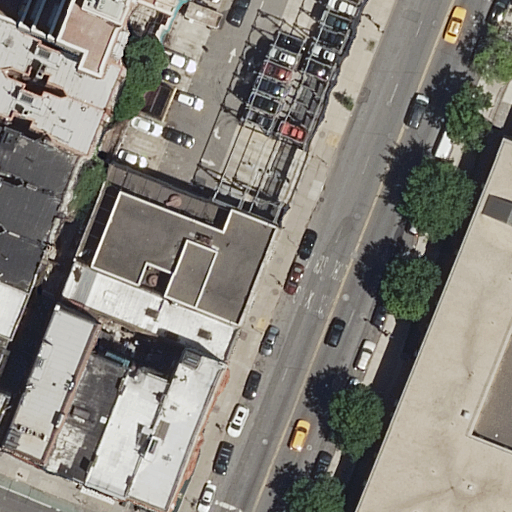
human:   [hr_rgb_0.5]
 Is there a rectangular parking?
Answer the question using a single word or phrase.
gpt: no

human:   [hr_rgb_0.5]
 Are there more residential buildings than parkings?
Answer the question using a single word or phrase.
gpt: yes

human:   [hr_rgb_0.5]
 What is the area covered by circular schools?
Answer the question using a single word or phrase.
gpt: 0m2

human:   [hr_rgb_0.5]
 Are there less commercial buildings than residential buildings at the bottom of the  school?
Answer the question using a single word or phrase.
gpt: no

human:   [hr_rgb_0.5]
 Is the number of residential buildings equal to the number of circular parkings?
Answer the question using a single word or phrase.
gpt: no

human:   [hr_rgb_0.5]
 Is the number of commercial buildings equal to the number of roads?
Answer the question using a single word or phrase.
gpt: no

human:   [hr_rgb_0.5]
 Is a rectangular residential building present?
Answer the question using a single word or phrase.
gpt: yes

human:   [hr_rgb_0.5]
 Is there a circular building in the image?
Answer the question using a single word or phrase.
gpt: no

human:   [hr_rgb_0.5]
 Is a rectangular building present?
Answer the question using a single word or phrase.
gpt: yes

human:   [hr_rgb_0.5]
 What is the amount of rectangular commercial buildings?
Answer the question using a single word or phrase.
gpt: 0

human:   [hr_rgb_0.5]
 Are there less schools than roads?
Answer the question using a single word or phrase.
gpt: yes

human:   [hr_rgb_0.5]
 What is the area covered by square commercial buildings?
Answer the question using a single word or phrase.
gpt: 0m2

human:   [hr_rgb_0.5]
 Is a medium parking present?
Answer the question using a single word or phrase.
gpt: no

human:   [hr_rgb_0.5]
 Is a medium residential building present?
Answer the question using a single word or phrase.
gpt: yes

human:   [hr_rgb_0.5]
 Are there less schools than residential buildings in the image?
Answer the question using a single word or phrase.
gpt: yes

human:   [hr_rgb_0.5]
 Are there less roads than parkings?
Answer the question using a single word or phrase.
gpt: no

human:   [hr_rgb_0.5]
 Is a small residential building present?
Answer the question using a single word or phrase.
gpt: yes

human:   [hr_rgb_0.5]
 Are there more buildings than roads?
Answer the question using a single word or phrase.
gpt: yes

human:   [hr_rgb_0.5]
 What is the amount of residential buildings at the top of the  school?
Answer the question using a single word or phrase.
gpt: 18

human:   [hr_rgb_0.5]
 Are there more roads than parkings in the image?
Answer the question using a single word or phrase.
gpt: yes

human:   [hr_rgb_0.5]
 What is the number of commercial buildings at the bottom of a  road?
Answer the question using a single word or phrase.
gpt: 0

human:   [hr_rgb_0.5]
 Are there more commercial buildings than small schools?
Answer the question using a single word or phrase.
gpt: no

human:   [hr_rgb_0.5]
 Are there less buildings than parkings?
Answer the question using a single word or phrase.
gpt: no

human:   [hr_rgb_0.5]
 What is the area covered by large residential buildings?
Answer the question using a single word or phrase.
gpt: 761m2

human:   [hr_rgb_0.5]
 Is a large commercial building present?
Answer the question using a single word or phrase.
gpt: no

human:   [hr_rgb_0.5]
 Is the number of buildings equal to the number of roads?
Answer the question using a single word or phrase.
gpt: no

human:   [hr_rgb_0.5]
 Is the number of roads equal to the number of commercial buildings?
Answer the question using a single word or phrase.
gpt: no

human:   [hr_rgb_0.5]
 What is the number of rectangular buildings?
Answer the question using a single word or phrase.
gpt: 10

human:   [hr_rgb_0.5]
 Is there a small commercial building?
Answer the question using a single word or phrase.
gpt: no

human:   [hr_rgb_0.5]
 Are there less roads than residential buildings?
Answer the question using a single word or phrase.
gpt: yes

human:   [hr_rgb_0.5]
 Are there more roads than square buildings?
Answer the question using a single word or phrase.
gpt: yes

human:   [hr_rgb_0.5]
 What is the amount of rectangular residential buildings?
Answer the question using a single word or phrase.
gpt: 9

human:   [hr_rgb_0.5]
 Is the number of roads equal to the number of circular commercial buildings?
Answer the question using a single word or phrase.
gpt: no

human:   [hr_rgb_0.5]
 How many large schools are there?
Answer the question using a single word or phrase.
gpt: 1

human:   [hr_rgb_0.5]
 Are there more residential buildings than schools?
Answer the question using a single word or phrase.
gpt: yes

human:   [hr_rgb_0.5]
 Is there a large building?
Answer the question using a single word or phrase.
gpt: yes